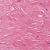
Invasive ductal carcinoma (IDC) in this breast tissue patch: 0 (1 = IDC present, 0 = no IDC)